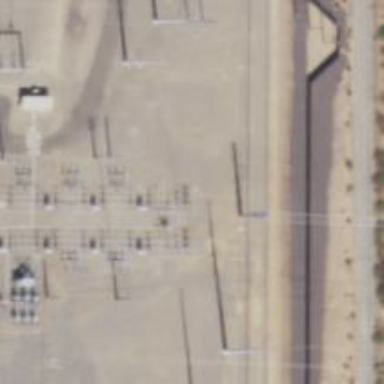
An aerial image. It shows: Switch used for power control.